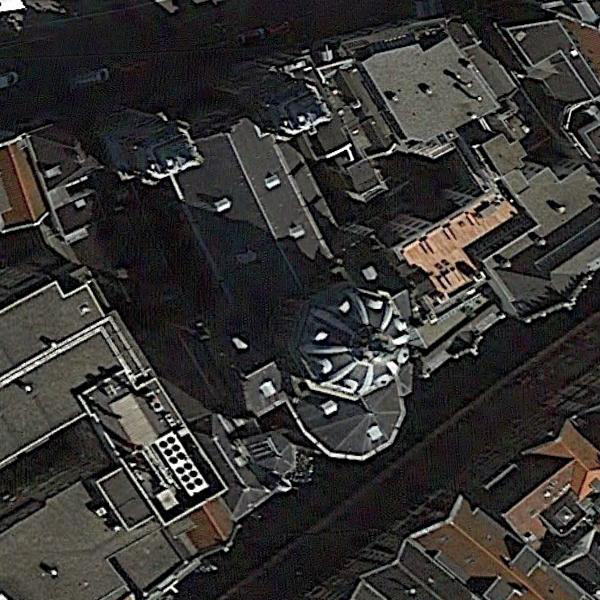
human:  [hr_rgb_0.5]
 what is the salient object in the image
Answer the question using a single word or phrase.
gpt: church